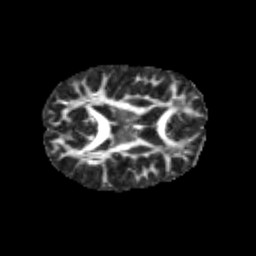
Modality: FA
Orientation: axial
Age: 12
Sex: male
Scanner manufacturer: siemens
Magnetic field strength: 3 T
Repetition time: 3.8 s
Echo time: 0.07 s